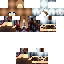
A female human skin with medium skin, wearing brown long hair dressed in a blue hoodie and brown pants, featuring a closed mouth.